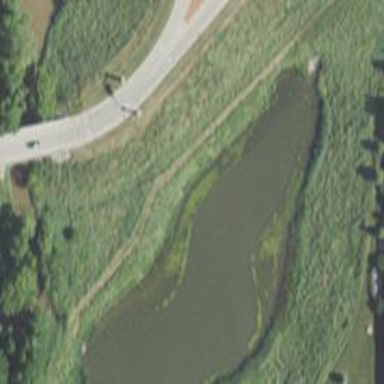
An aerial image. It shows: Peaceful pond surrounded by nature.